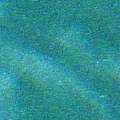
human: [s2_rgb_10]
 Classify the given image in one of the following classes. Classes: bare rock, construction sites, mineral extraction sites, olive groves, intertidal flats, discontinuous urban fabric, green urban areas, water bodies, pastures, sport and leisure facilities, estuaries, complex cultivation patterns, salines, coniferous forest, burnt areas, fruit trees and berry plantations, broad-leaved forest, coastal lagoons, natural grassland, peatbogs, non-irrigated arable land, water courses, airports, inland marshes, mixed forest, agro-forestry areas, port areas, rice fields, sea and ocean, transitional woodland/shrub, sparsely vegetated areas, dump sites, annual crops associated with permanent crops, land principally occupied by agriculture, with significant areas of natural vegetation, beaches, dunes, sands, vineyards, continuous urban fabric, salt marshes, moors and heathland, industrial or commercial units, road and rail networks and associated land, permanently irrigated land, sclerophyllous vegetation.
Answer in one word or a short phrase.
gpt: sea and ocean